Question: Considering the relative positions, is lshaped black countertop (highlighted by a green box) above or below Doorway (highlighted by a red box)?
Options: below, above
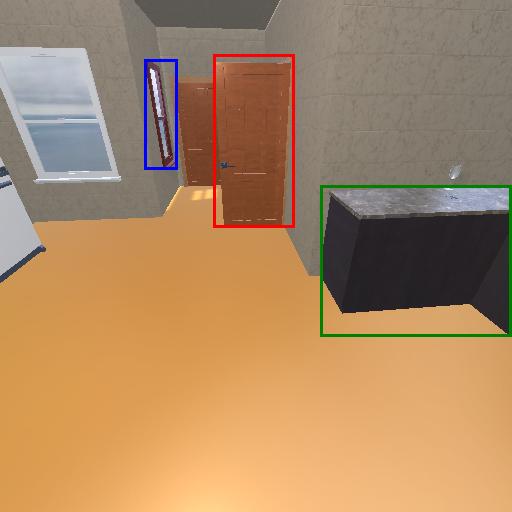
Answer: below